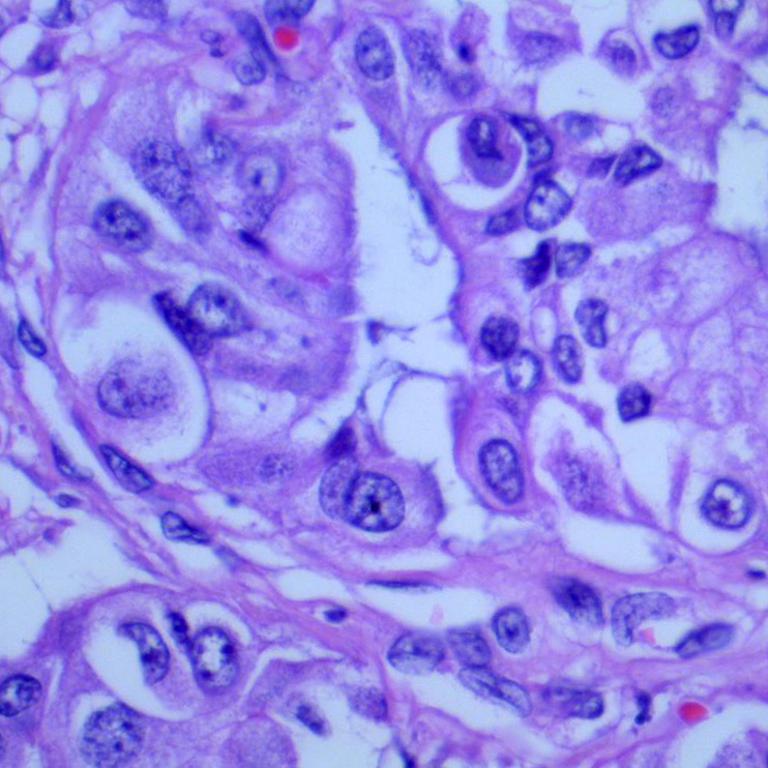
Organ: lung
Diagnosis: adenocarcinomas